The image is an STFT spectrogram (time versus frequency) of a rolling-element bearing's vibration signal. Classify the bearing condition as one of: normal, inner_race, outer_race, ball.
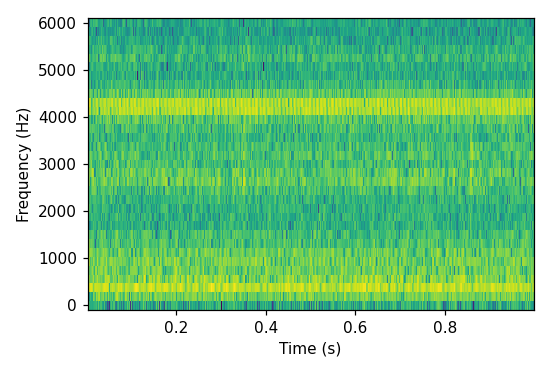
Answer: normal